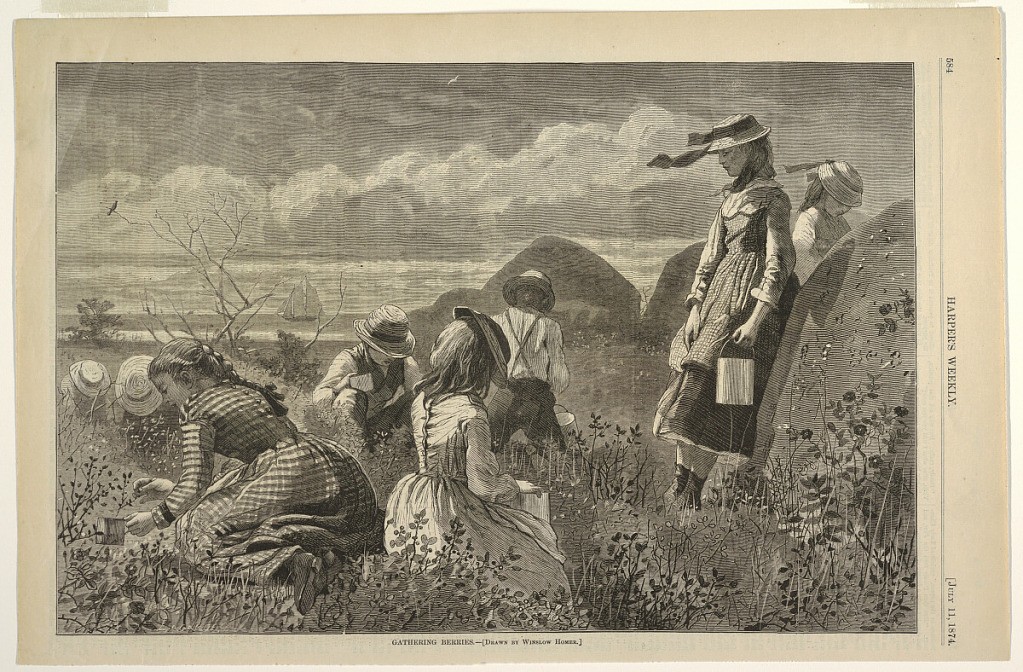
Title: Gathering Berries
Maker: Winslow Homer, American, 1836–1910
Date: July 11, 1874
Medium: Wood engraving in black ink on paper
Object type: Print
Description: Young girls and boys picking berries on the shore of a lake.  Five children are on the ground picking berries, while two girls, at right, are standing up.